Field crop: maize
Growth stage: 1
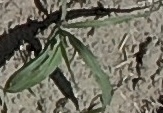
Species: sorghum